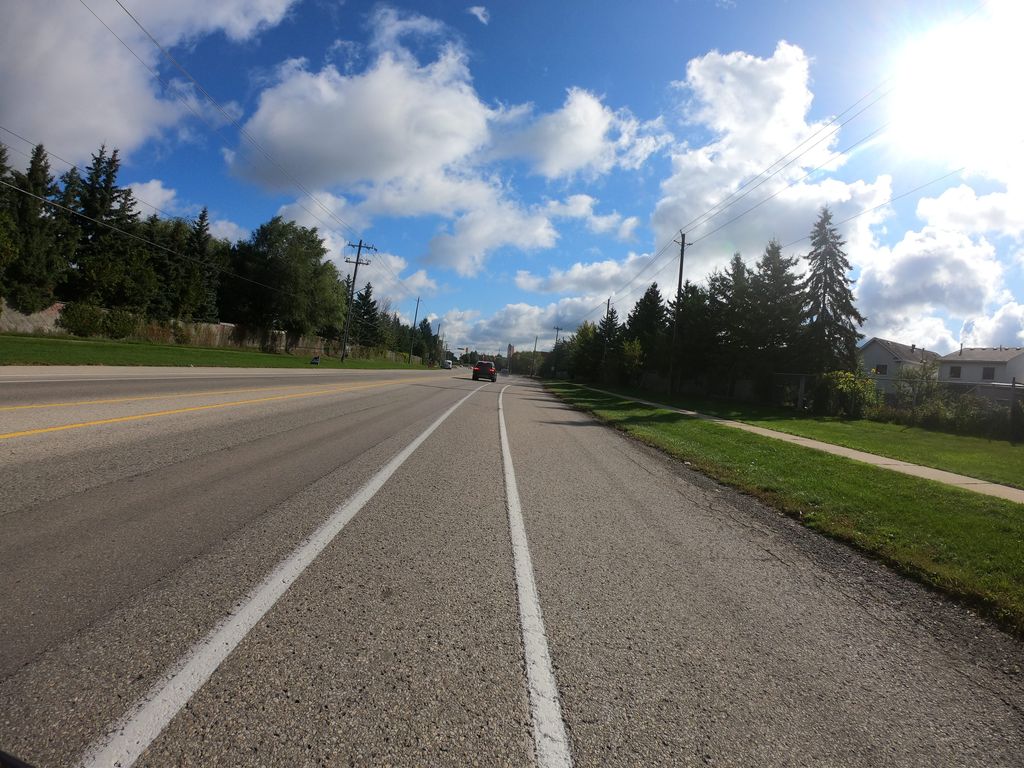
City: kitchener-waterloo